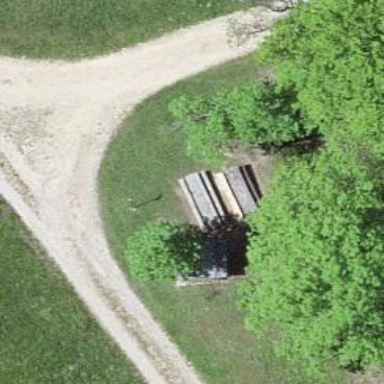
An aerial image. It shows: Shelter.